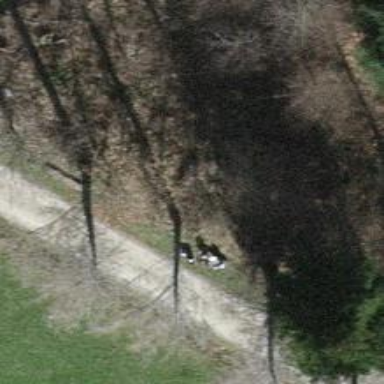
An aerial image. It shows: Brown bench in the vicinity.